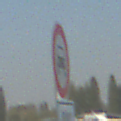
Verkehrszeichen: VerbotKraftwagen
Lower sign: PersonengruppenFrei2
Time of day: MorningAfternoon
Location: Outdoor (Special)
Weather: Clear
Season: NotSpecified
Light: Natural